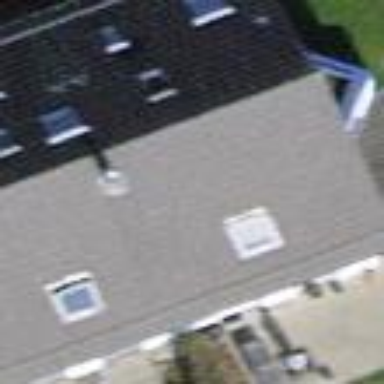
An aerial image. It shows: House with tile roof.